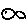
Label: fish